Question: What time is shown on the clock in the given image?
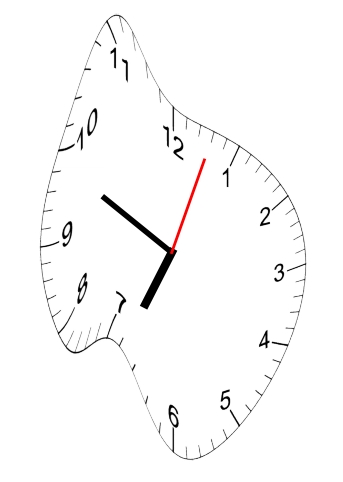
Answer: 06:49:03